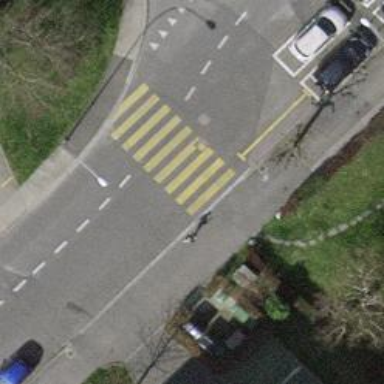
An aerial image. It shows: Marked crossing on asphalt footway.